Here is a 2-D grayscale rendering of raw bearing vibration samples (signal-to-image). Based on the visible evidence, which condition applies: normal, inner_race, outer_race, ball?
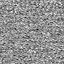
Answer: outer_race